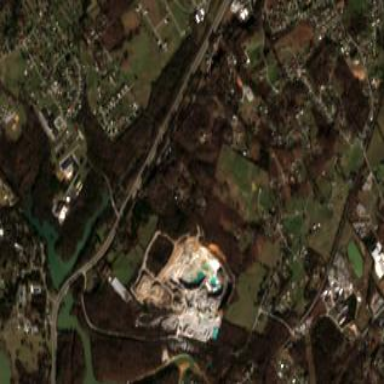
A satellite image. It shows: Quarry area.